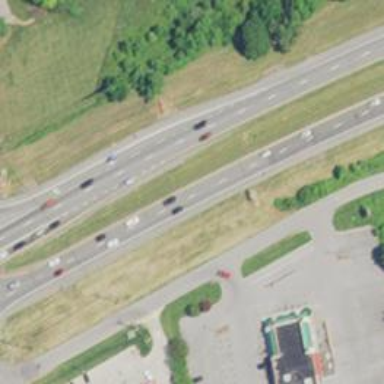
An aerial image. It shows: Expressway with asphalt surface categorized as trunk highway.